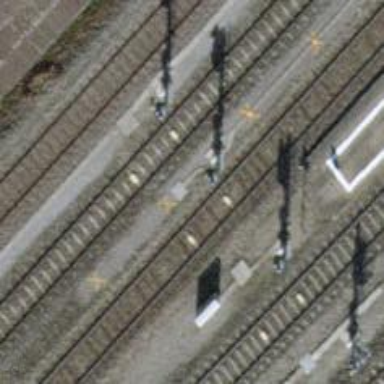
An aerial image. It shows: Railway signal.